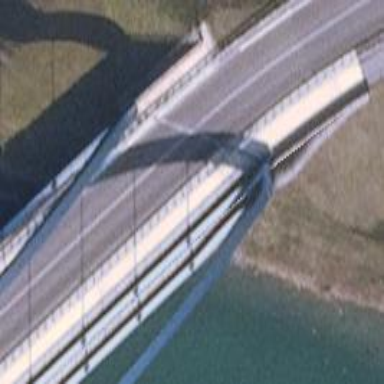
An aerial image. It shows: Secondary road bridge with concrete sidewalk on the right and cycle track on the right side.